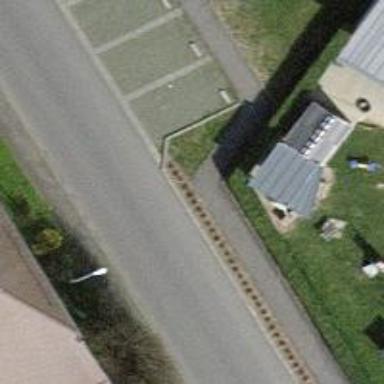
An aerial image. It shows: Unclassified road with asphalt surface.